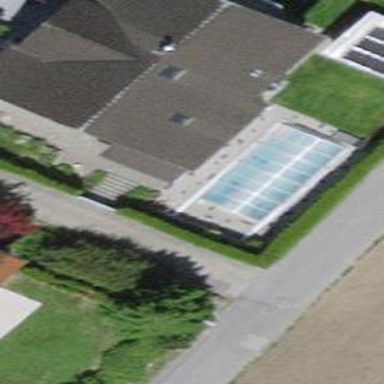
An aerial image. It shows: Swimming pool located in leisure land.